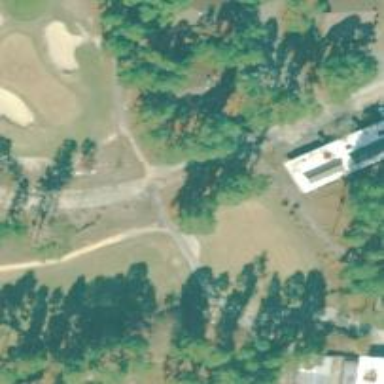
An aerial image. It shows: Path designed for golf carts.